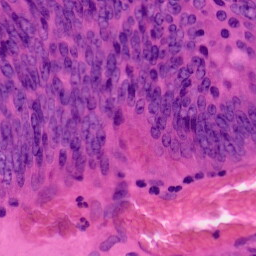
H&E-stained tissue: Colon